Question: I am trying to make the effect on the image attached. A circle overflowing the container with border-radius. It's almost there but not yet right.

This code is the nearest I can get it.
'''
body {
margin: 0;
}
.bg-border-radius {
margin: 0px;
width: 100%;
height: 200px;
overflow: hidden;
border-radius: 0 0 100% 100%;
background-color: #0080C1;
}
'''
'''
<div class="bg-border-radius"></div>
'''
How can I get it closer to what's on the image with CSS?
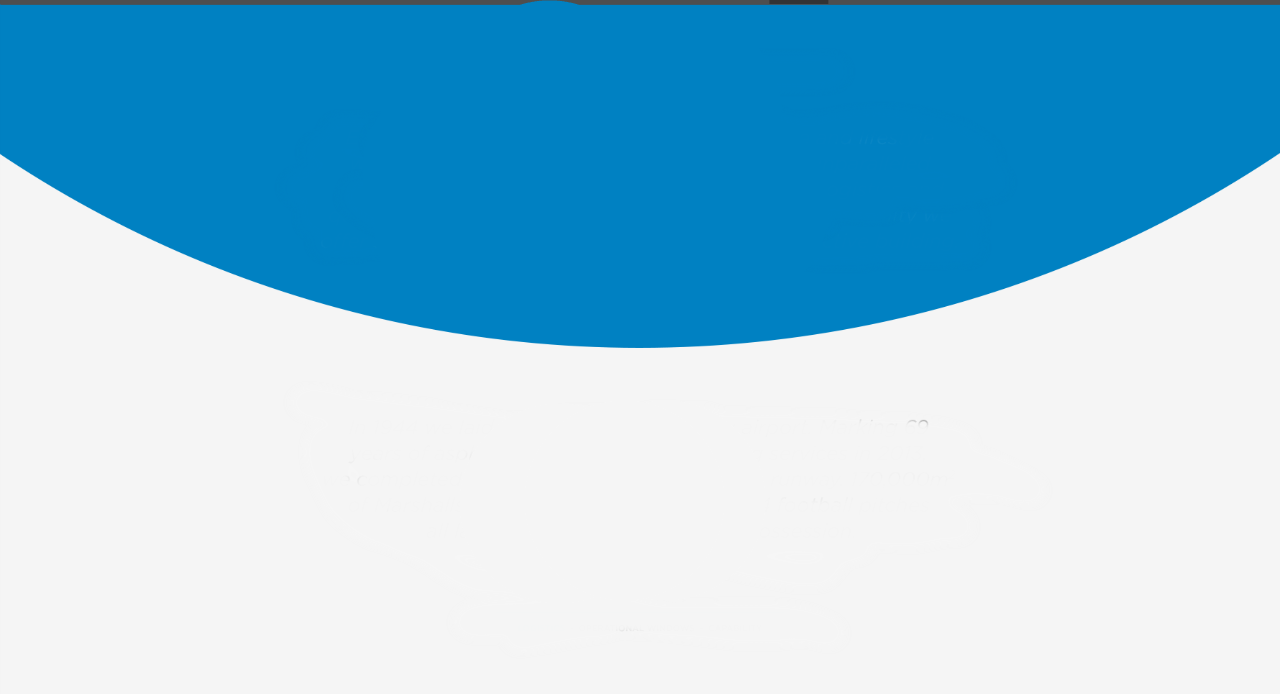
Answer: Wrap the '<div>' inside another, let's call it "wrapper"
'''
<div class="wrapper">
<div class="bg-border-radius"></div>
</div>
.wrapper
{
width: 100%;
overflow: hidden;
}
'''
Now you can arange the circle as you like, with a bigger width than 100%. To make the circle responsive, set 'border-radius: 50%', 'height: auto;' and 'padding-top: 150%;' <--same as 'width'. If you move the circle to 'margin-top: -120%;' and 'margin-left: -25%;' you'll get something like this <URL>